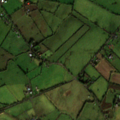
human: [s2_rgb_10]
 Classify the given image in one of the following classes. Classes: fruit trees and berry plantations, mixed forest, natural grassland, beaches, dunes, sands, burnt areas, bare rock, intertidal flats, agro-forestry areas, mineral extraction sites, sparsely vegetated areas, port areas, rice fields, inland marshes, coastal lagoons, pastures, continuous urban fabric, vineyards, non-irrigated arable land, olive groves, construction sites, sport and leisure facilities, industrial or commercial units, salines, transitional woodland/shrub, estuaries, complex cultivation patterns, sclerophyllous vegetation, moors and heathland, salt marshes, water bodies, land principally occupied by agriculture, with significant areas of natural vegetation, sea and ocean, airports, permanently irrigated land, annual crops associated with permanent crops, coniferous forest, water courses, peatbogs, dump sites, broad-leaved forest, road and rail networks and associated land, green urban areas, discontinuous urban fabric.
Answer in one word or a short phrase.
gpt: pastures